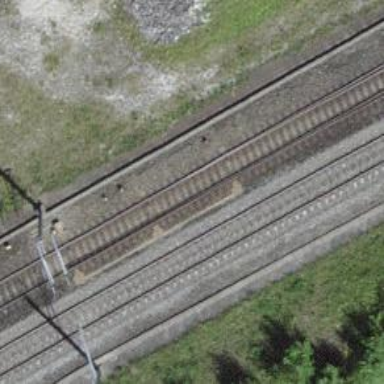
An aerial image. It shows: Railway switch.